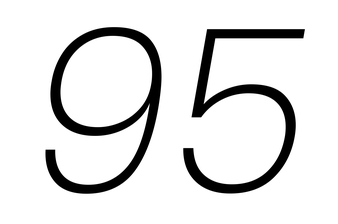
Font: Poppins-ExtraLightItalic